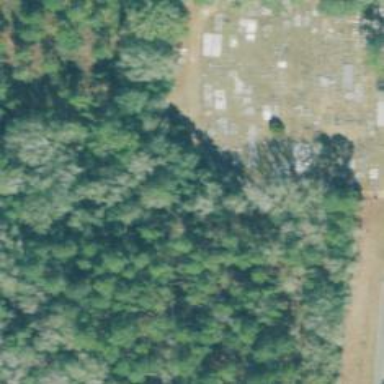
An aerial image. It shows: Cemetery.